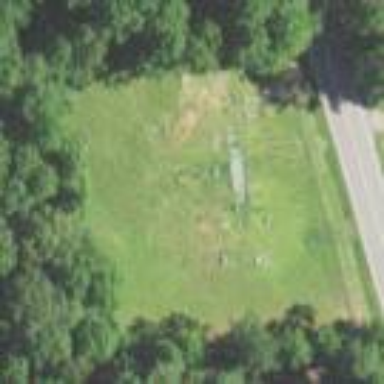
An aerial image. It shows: Cemetery.